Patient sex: M
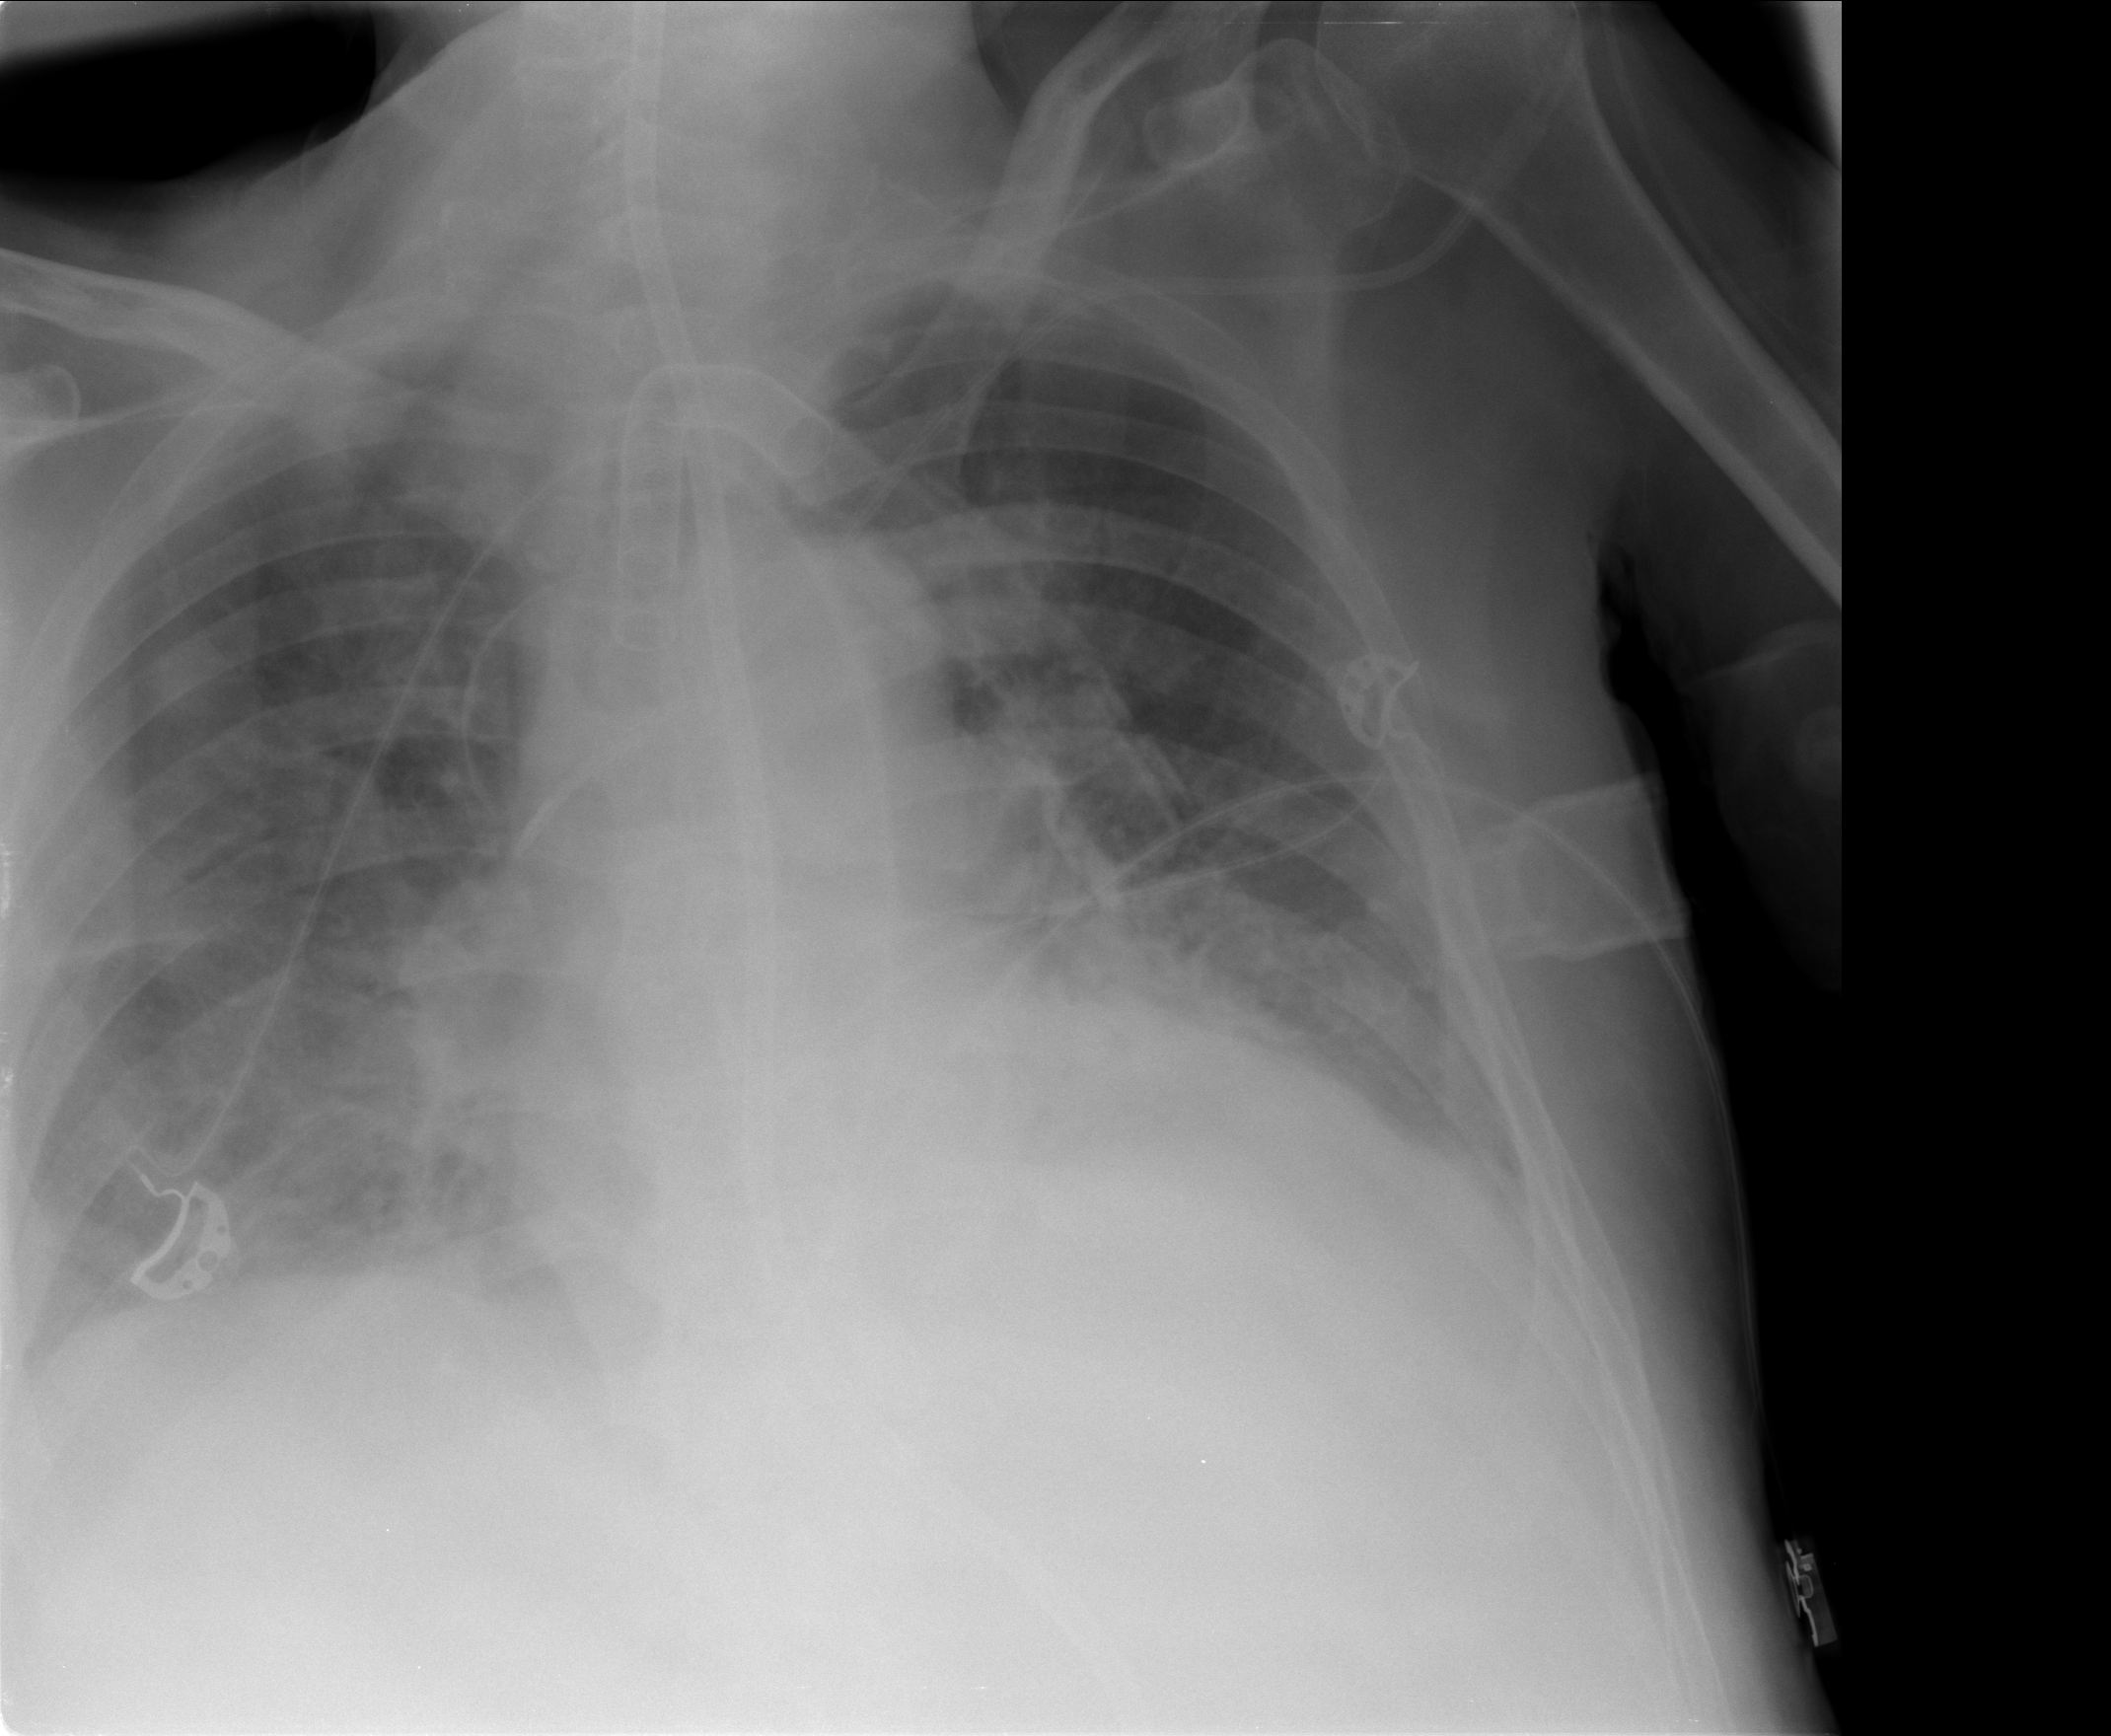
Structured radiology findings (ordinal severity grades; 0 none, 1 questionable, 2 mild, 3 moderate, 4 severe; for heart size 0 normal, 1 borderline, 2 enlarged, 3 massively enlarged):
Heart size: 2
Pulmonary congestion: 2
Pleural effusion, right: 1
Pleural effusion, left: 2
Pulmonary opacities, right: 3
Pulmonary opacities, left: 2
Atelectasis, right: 2
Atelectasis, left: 2